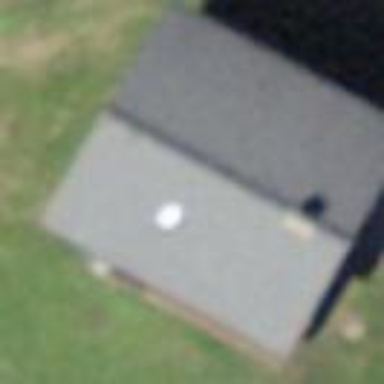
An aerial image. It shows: Simple and straightforward house.